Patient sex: M
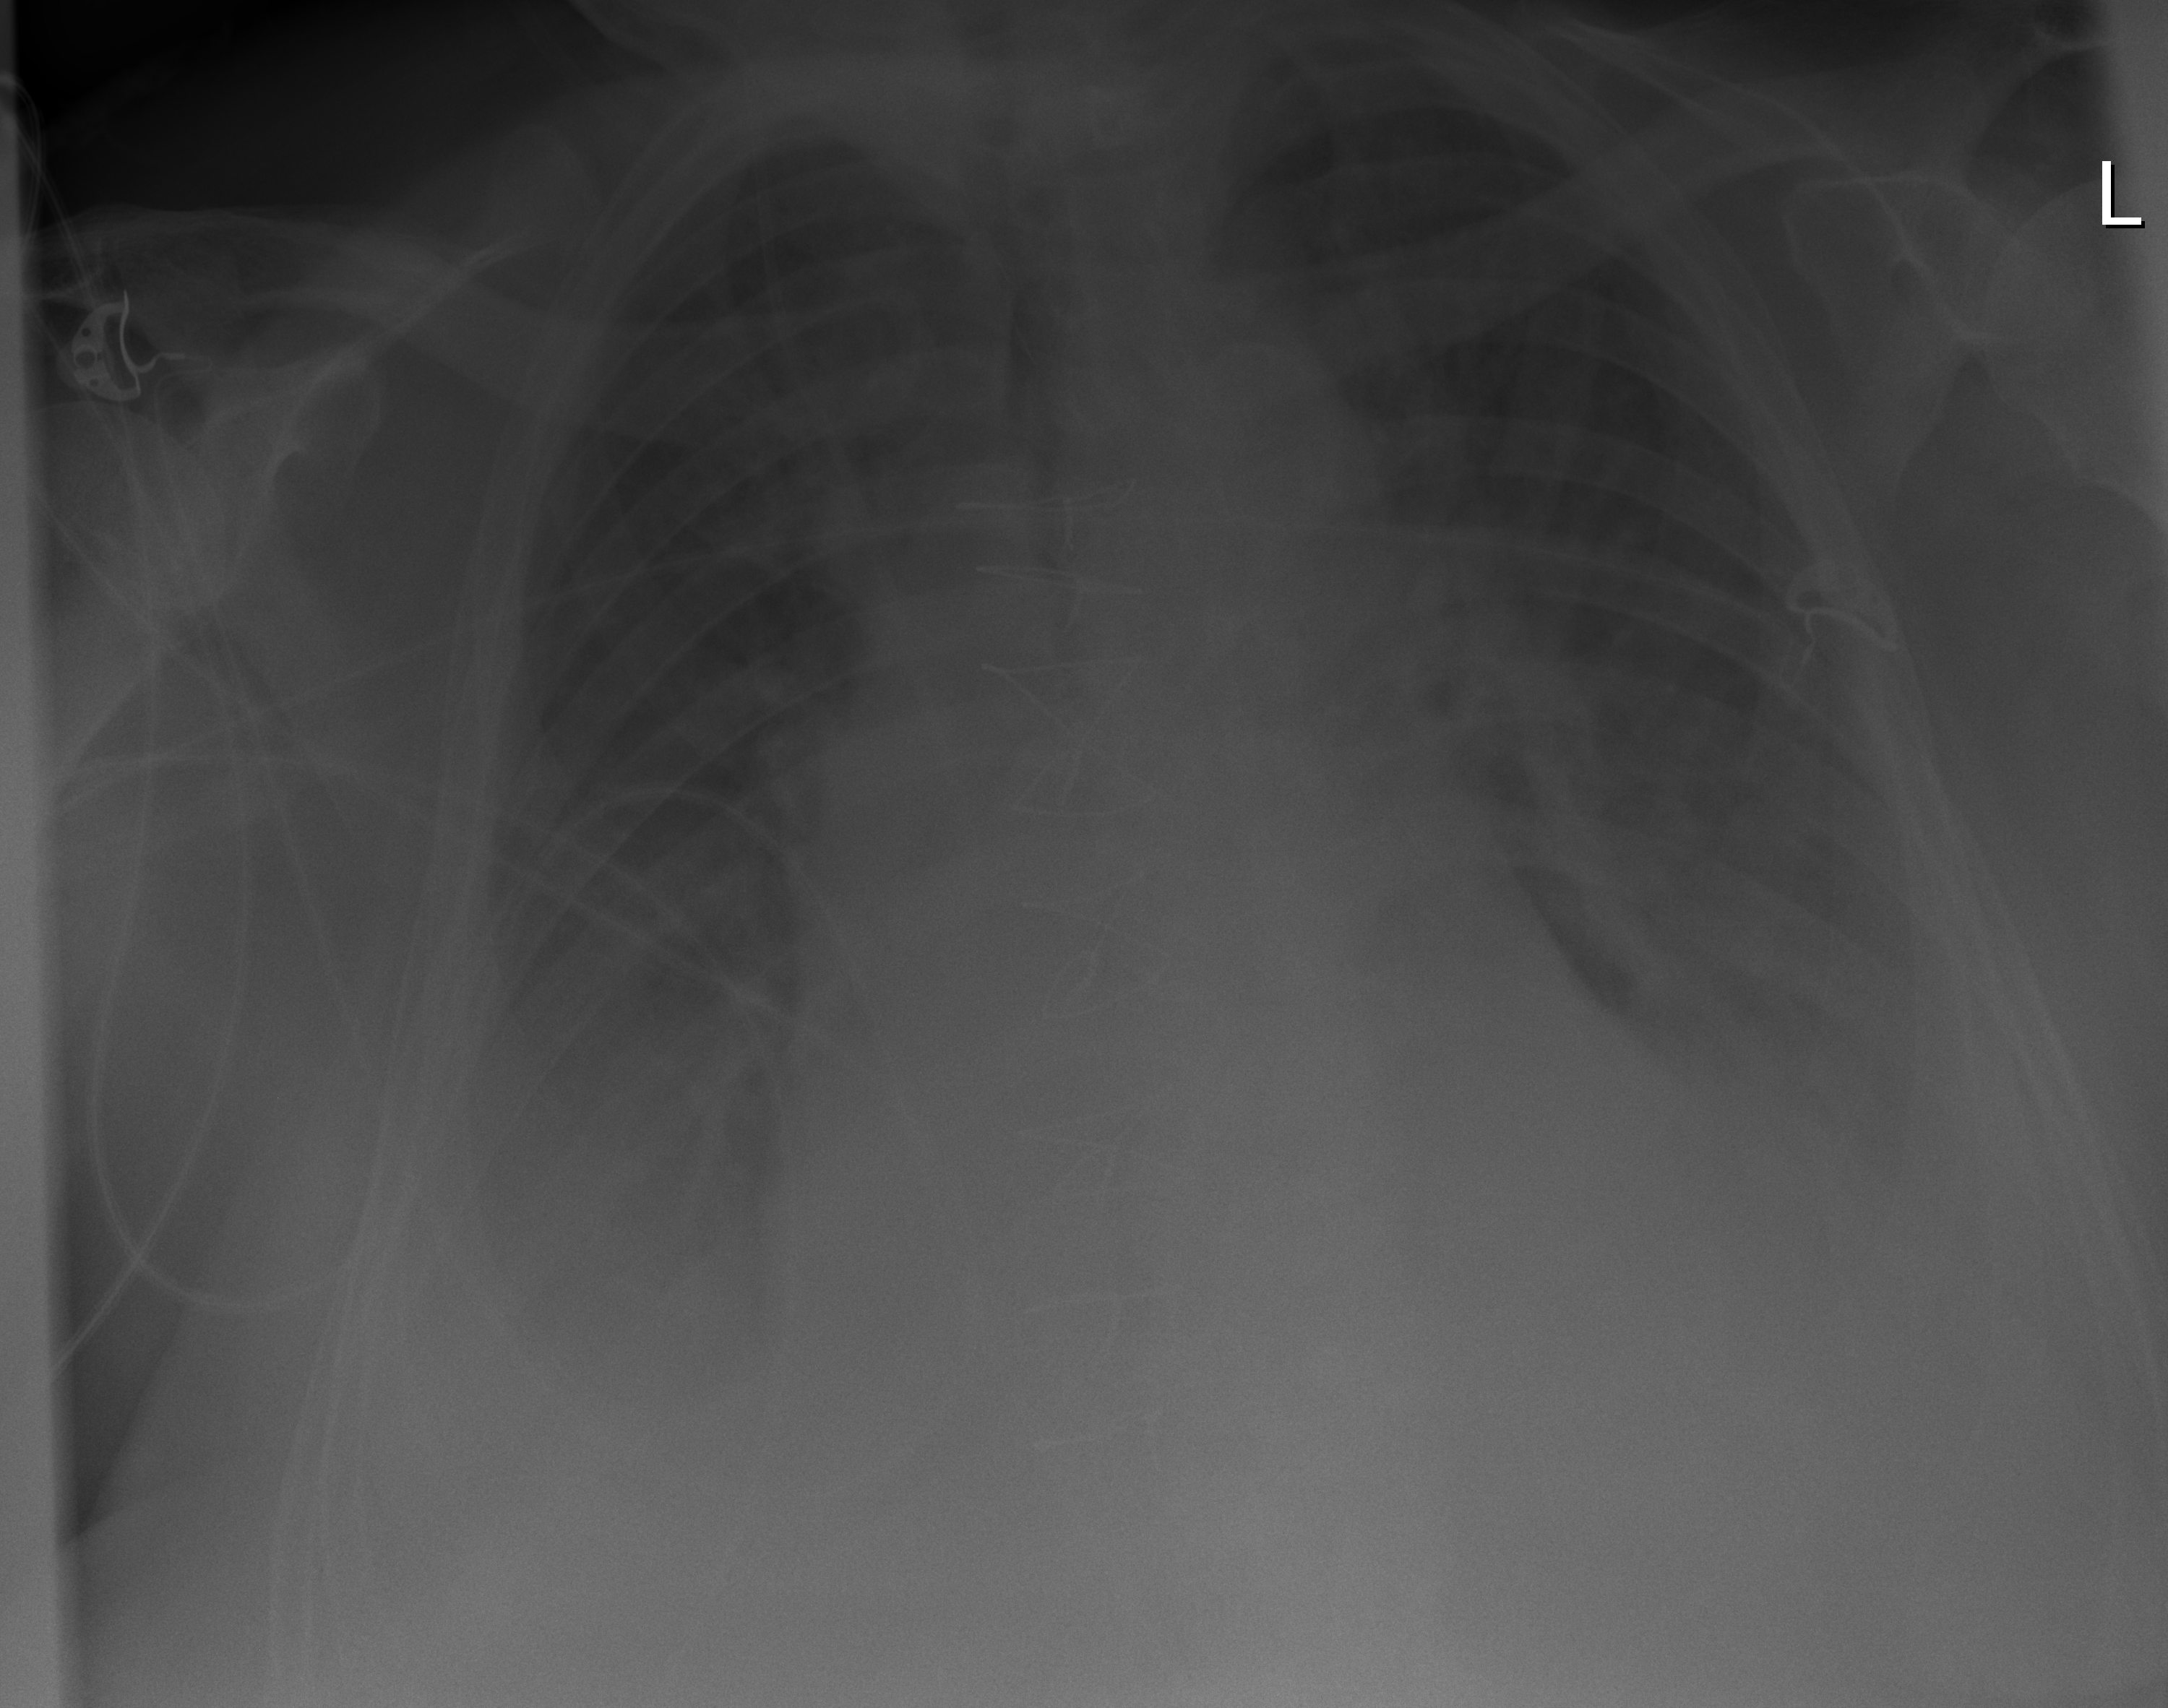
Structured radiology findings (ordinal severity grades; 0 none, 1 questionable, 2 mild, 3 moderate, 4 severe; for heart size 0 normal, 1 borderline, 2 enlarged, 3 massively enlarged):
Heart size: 2
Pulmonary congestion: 3
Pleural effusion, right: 3
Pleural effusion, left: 2
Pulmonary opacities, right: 0
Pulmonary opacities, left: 0
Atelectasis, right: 2
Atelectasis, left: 2